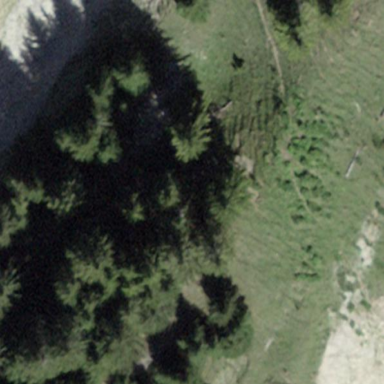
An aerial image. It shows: Forest area.